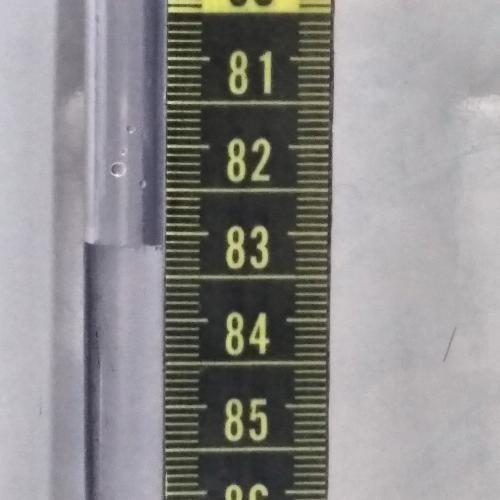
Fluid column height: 83.1 cm